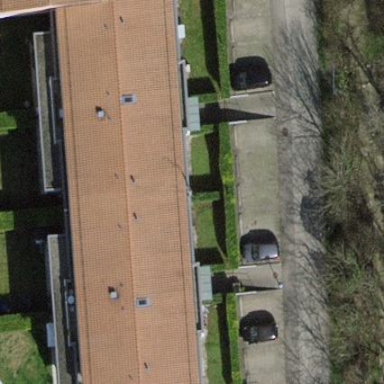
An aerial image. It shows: View of apartment building.